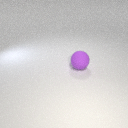
large purple rubber sphere